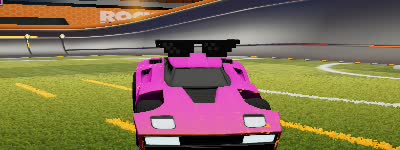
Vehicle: breakout